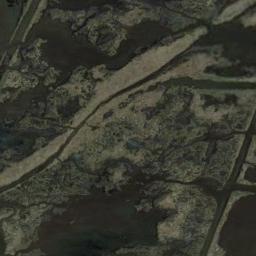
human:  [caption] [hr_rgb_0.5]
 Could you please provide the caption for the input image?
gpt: The wetland consists of bare land, Green plants and water .

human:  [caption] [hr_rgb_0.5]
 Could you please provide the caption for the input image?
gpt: There are many roads on the wetlands .

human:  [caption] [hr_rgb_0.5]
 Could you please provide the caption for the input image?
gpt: Brown trivial bare land in the river in a wetland .

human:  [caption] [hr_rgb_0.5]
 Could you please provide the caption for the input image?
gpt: This wetland is light green overall with some green plants in the middle .

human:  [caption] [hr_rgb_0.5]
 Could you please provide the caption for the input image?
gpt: There are many water areas and some bare land on the wetland .